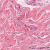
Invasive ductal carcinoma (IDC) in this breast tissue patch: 0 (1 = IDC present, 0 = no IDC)